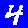
Digit: 4